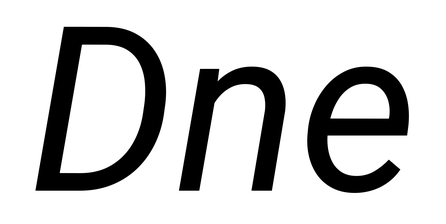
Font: Roboto-Italic_Italic